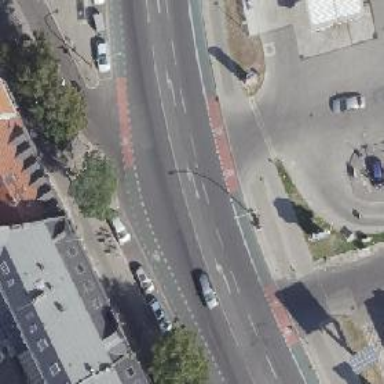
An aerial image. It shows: Secondary road with asphalt surface. There are separate sidewalks on both sides and cycle lanes marked with lane markings. The cycle lane on the right side includes crossing.